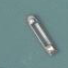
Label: Sand_carrier